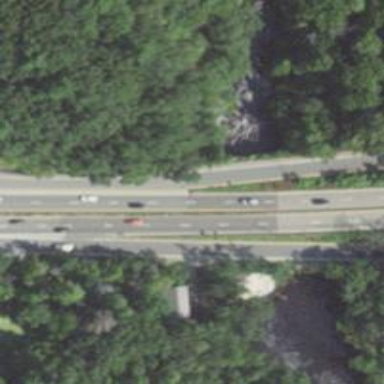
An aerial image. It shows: Trunk link highway bridge.